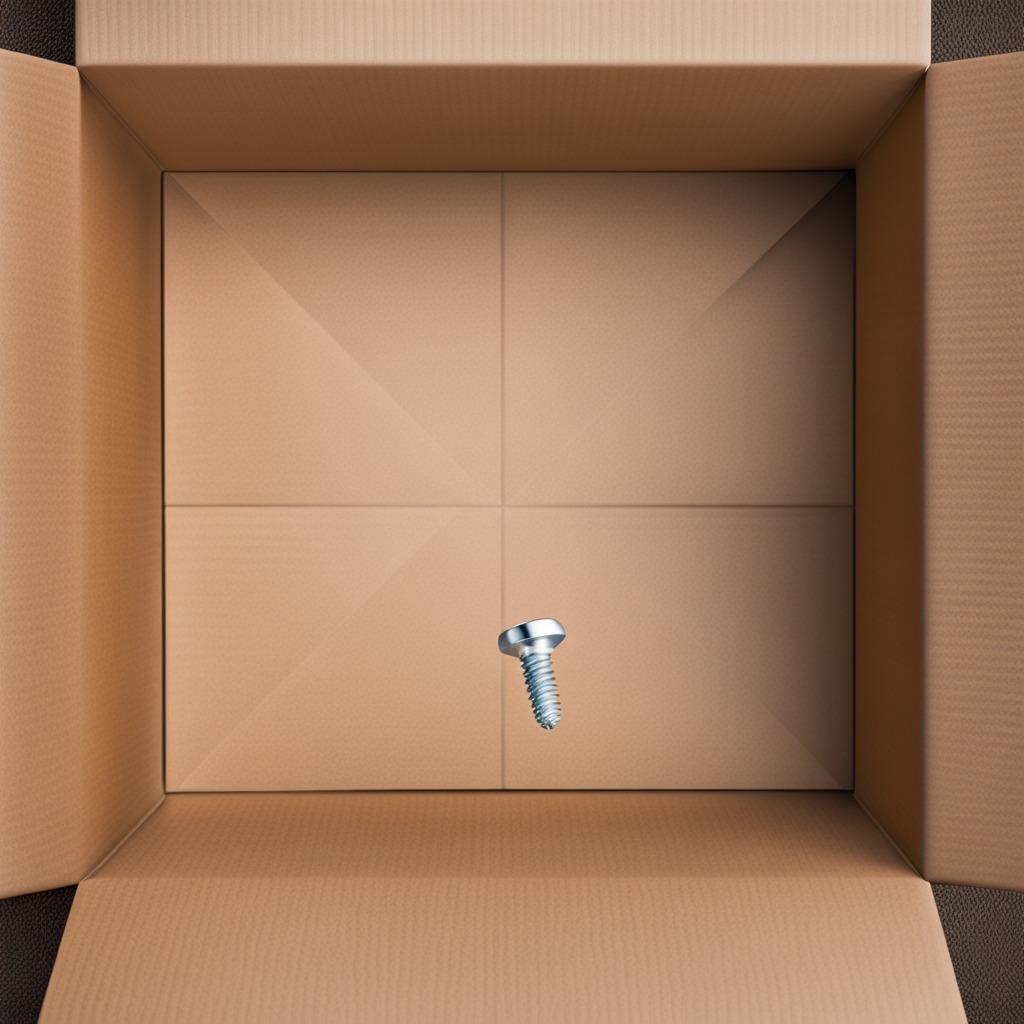
A metal screw lying on a cardboard box surface in an outdoor workshop during daytime bright natural light soft shadows slightly creased but